Field crop: maize
Growth stage: 2
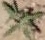
Species: atriplex